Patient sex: F
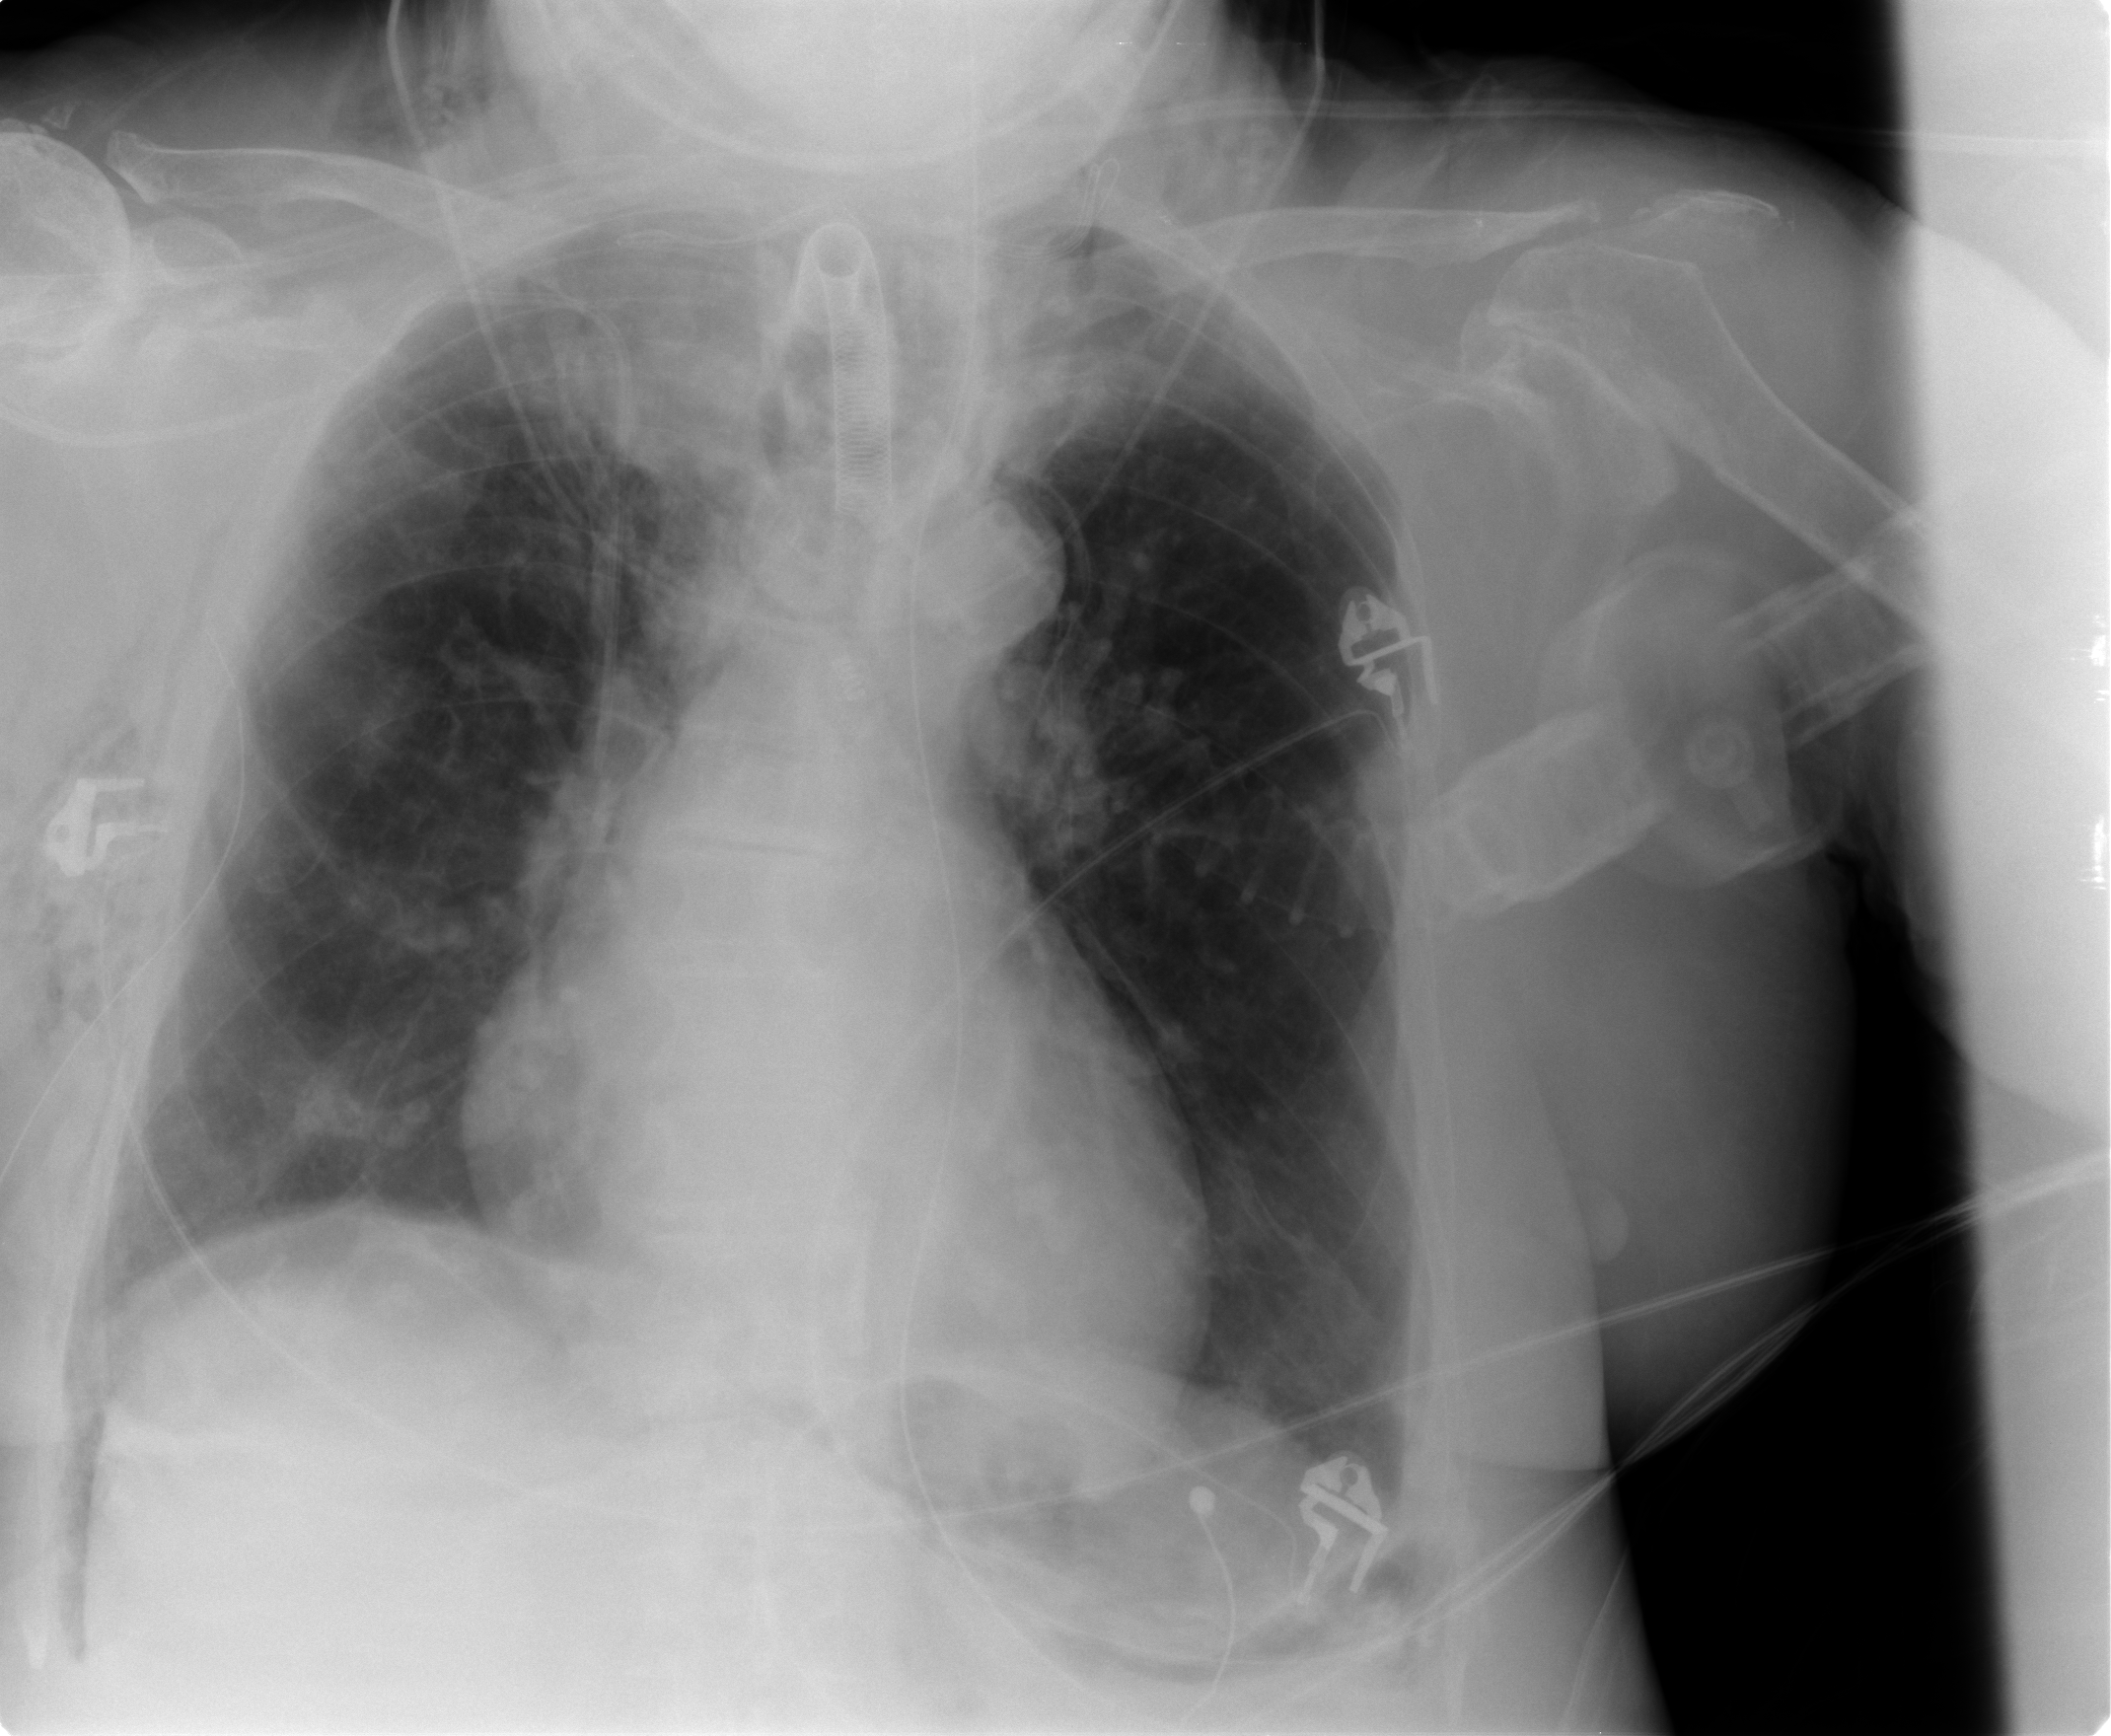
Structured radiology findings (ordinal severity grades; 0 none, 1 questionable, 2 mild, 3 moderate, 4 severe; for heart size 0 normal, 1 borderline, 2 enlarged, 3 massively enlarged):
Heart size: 0
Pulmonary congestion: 0
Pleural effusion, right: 0
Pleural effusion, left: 0
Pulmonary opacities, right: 0
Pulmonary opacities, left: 0
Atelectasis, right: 1
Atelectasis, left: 2